Question: I realized that there are lots of question on this topic already asked on SO.
But I don't even know the basic when it comes to .
>
---
(Refer Screenshot Below) When app launches,
1) ScrollView item 1,2,3,4 are visible
2) table containd data which is populated due to Gainer button.
>
---
As showed in below screenshots, , I
1)scrolled down to ScrollView item 4,5,6
2)pressed the Loser button so accordingly data in the table below the button changes.
3)I'll even change content of graph dynamically(which I had not done yet).
>
---
so
1)ScrollView is showing ScrollView item 1,2,3,4
2)table is showing data which is populated due to pressing Gainer button.
3)graph is as it is as I've not changed it yet(which I will change later).
>
---
So what happens is when I change the orientation, my activity is getting re-launched. So if user is performing some task in one orientation and he changes the orientation, then whole progress will be lost.
I know I need to save the state of the activity and Restore it when orientation changes.
But I don't know from where to start and what to save.

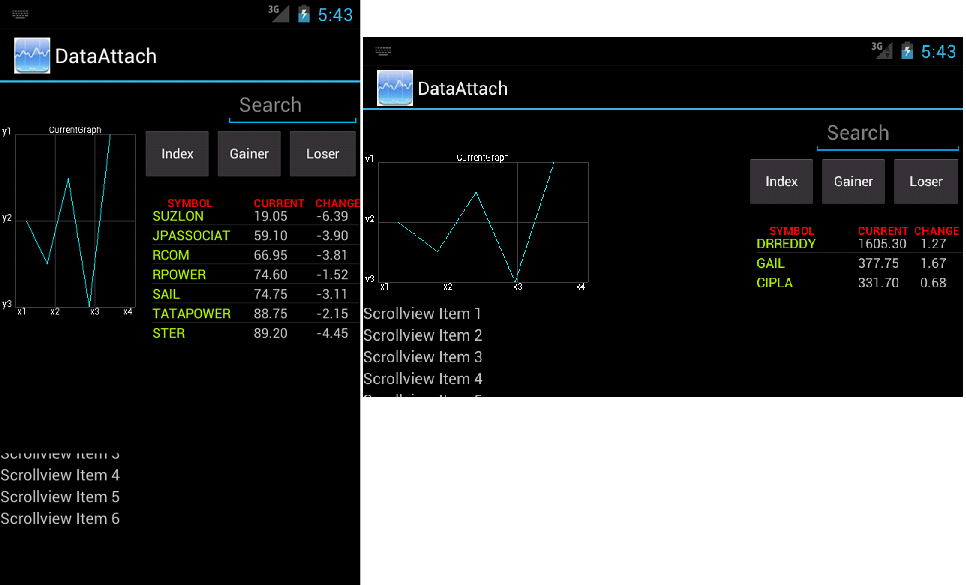
Answer: Option #1: Override 'onSaveInstanceState()' of your 'Activity' and put whatever information you want in the supplied 'Bundle'. Your new activity instance will receive that 'Bundle' in 'onRestoreInstanceState()' (or 'onCreate()'). <URL>.
Option #2: Override 'onRetainNonConfigurationInstance()' of your 'Activity' and return some object that represents your state. Your new activity instance can call 'getLastNonConfigurationInstance()' to retrieve that object, so the new activity can apply that information. Be careful, though, not to have the old activity return something in the object that holds a reference back to the old activity (e.g., a widget, an instance of a regular inner class). <URL>.
Option #3: Convert this activity to a fragment. Have the fragment call 'setRetainInstance(true);' on itself during its initial setup. Add the fragment dynamically to some activity via a 'FragmentTransaction'. Now, when the configuration changes, the fragment is retained, so all your widgets and state are retained. <URL>.
Those are the three recommended approaches nowadays.